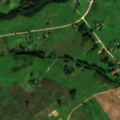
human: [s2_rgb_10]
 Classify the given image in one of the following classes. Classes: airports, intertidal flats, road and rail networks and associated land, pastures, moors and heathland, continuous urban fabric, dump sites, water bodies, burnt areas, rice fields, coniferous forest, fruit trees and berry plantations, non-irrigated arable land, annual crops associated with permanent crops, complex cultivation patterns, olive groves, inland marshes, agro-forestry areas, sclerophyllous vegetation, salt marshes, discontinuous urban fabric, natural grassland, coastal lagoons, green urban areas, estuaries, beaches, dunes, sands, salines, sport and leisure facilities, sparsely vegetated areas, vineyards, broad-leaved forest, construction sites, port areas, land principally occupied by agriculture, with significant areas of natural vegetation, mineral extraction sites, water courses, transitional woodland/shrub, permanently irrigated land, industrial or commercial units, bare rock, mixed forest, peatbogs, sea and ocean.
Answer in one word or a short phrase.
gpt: non-irrigated arable land, complex cultivation patterns, land principally occupied by agriculture, with significant areas of natural vegetation, mixed forest